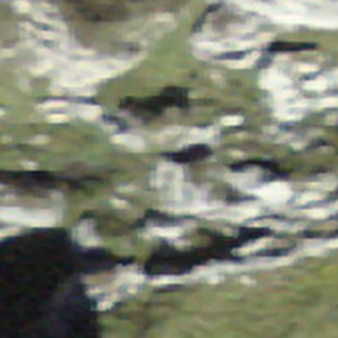
Label: bouldering_area